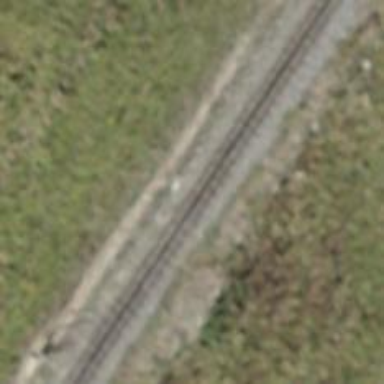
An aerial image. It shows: Preserved narrow-gauge railway.